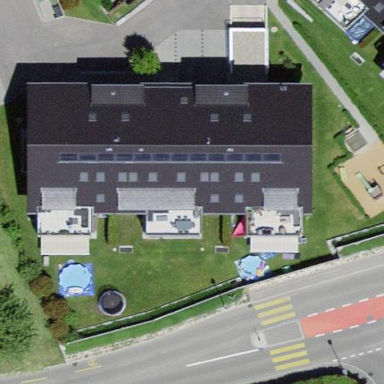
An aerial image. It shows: Gabled roof apartments building.